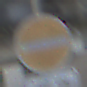
Verkehrszeichen: VerbotDerEinfahrt
Zusatzzeichen unten: BesondereFahrzeugeUndTransportgueter8
Umgebung: Outdoor, Urban
Tageszeit: SunriseSunset
Wetter: PartlyCloudy
Licht: Natural
Jahreszeit: NotSpecified
Kontrast: LowContrast